Question: In my 'Application_Start' I have a call to a RegisterRoutes method that I call the following:
'''
// Do not process any static files
routes.IgnoreRoute(
"{*staticfile}", new { staticfile = @".*\.(jpg|gif|jpeg|png|js|css|htm|html|htc)$" }
);
'''
Additionally, I have <URL> configured which I run like so:
'''
protected void Application_BeginRequest()
{
MiniProfiler.Start();
var profiler = MiniProfiler.Current;
using (profiler.Step("Application_BeginRequest"))
{
}
}
'''
Now when I launch my website, I am seeing images being profiled:

Which to me seems to state that my IgnoreRoute is not working properly, or the Image should have never made it up to the MiniProfiler state. Am I incorrect in this, or am I doing something wrong?
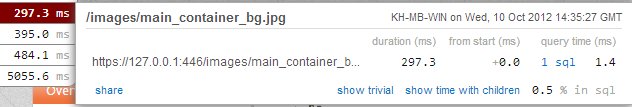
Answer: If you are running your application in Integrated Mode all requests go through the managed handler and are intercepted by Application_BeginRequest even those for static resources. What you did with the IgnoreRoute call is that you excluded them from the routing engine and they won't be resolved to any controller actions.